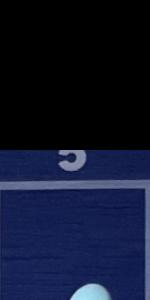
Label: Empty